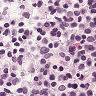
Metastatic tissue present: no